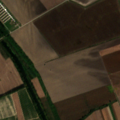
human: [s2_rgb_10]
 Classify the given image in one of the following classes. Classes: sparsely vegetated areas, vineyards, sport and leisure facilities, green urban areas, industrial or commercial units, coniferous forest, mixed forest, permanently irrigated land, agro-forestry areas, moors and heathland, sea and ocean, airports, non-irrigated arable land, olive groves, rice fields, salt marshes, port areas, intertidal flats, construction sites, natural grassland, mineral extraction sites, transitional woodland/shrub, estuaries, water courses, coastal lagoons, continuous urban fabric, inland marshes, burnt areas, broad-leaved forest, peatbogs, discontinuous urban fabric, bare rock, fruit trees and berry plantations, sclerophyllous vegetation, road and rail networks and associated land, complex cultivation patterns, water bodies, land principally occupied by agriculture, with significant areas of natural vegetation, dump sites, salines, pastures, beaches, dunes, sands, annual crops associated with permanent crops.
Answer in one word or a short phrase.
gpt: non-irrigated arable land, broad-leaved forest